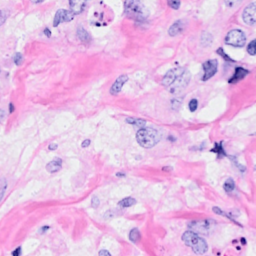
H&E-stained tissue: Breast